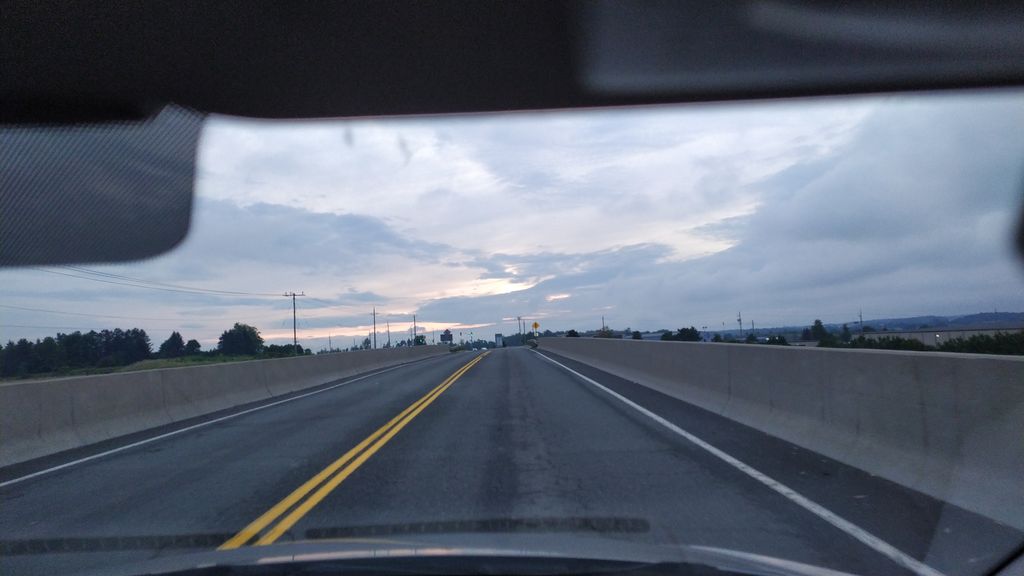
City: kitchener-waterloo